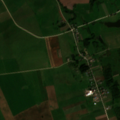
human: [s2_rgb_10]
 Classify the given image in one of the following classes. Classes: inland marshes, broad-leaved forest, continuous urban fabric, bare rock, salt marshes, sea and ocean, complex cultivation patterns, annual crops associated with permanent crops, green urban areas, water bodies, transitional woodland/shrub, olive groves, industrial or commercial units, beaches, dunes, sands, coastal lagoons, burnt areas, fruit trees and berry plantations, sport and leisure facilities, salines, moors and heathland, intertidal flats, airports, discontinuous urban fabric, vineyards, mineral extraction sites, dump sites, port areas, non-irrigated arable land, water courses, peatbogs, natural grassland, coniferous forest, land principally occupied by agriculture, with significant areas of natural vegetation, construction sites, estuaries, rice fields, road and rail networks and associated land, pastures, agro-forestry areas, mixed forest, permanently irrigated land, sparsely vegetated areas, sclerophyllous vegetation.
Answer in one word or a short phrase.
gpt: non-irrigated arable land, pastures, complex cultivation patterns, land principally occupied by agriculture, with significant areas of natural vegetation